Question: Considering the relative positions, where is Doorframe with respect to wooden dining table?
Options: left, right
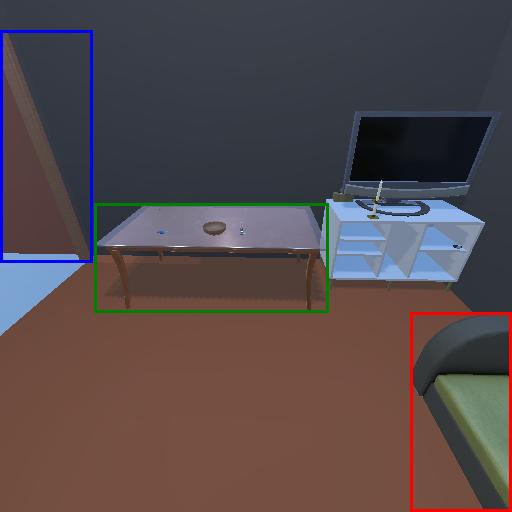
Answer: left